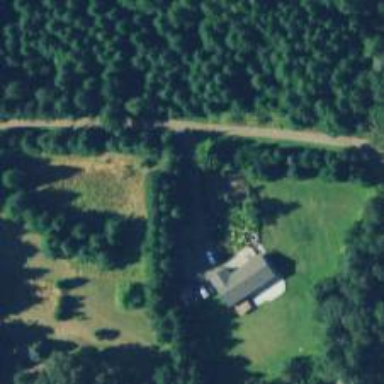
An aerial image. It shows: Driveway leading to service road.